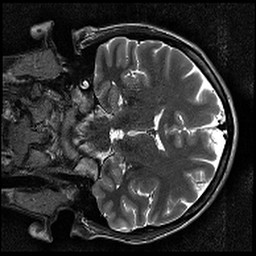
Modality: T2w
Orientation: coronal
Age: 27
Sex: female